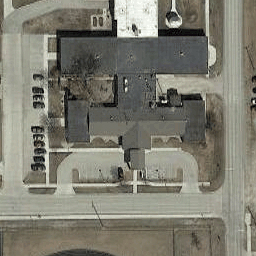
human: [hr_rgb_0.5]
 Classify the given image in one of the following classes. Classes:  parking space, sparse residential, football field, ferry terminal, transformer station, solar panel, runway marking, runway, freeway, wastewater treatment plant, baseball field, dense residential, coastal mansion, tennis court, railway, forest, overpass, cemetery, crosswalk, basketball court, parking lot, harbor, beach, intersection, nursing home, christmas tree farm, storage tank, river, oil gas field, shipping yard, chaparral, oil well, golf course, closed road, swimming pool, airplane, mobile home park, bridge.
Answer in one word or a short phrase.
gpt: nursing home